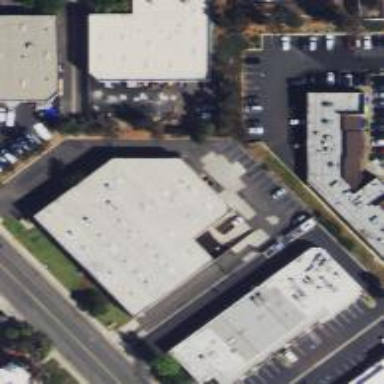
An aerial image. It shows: Industrial building.